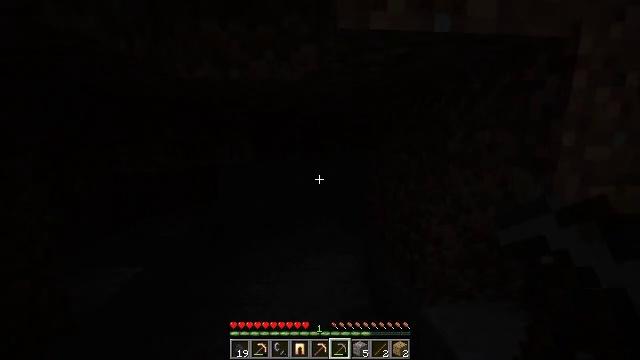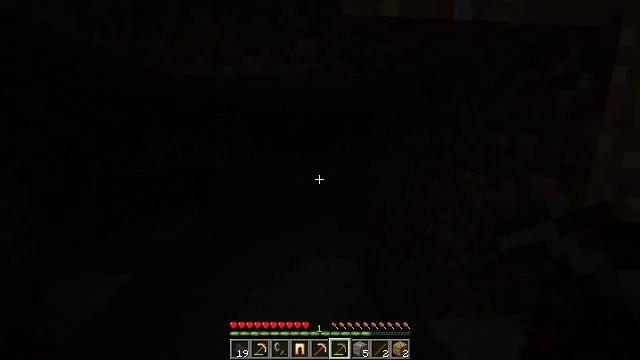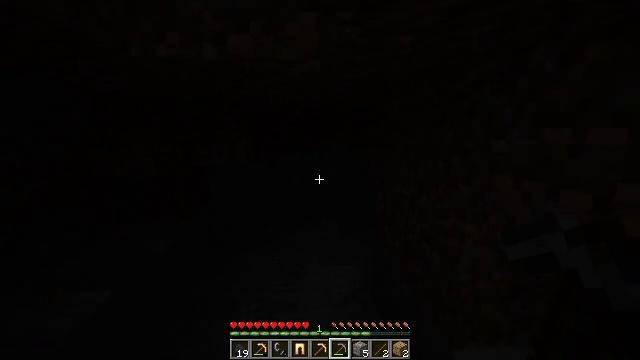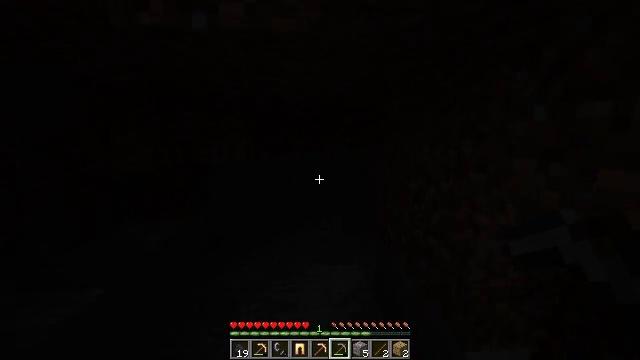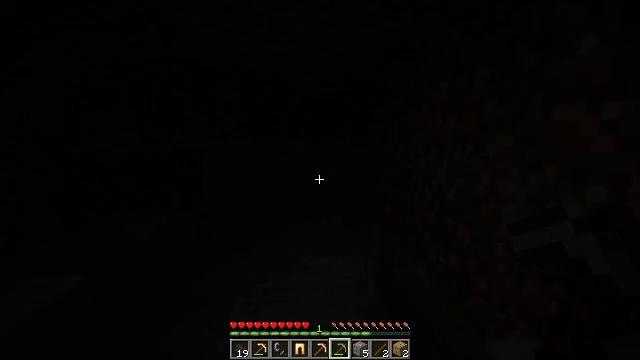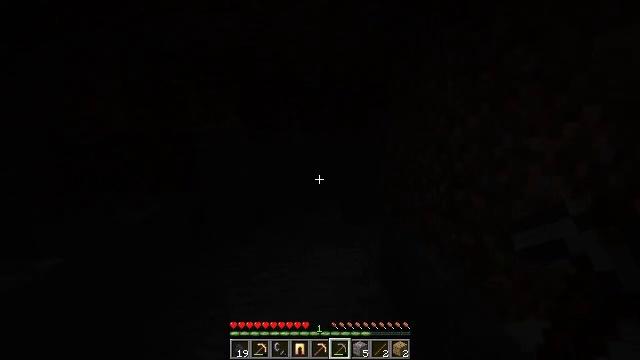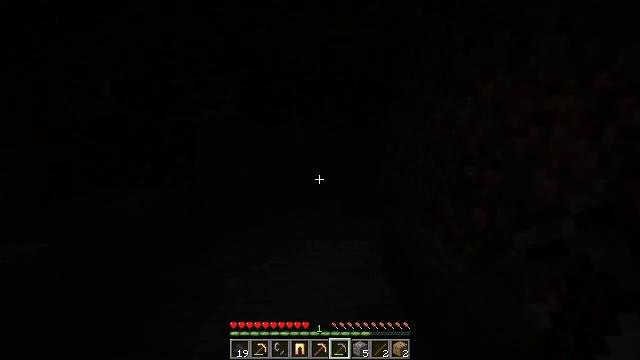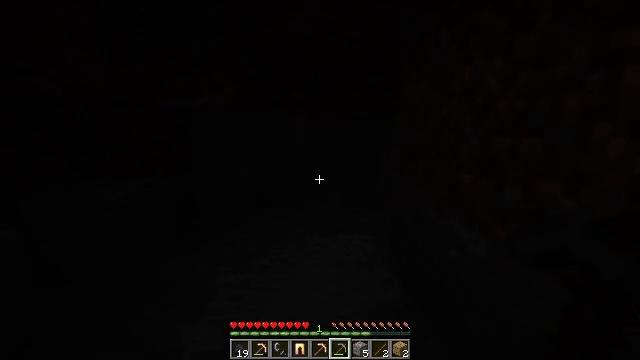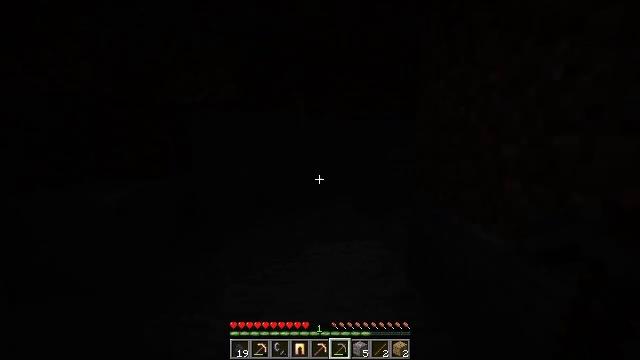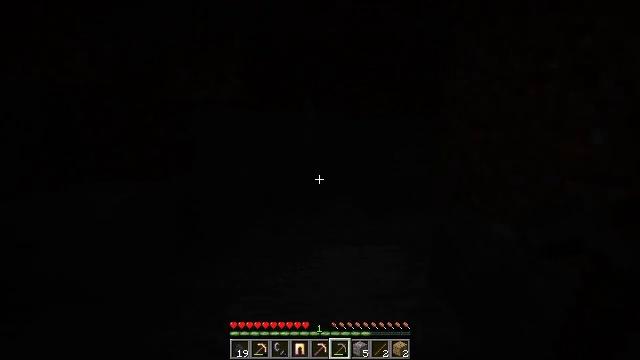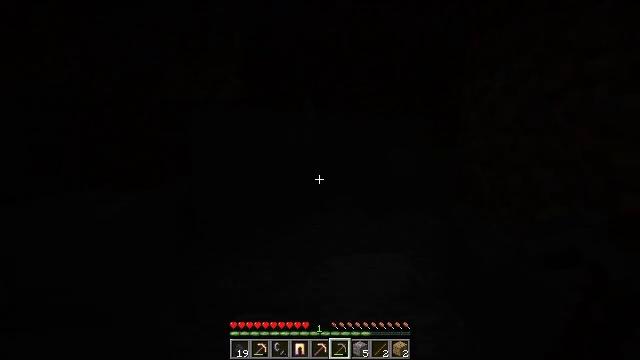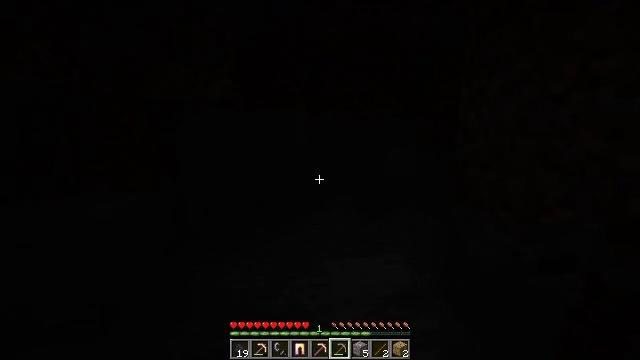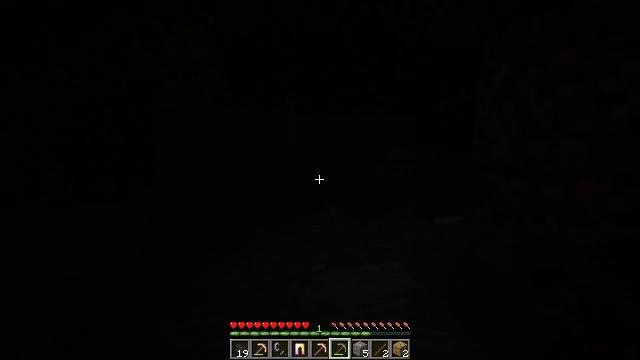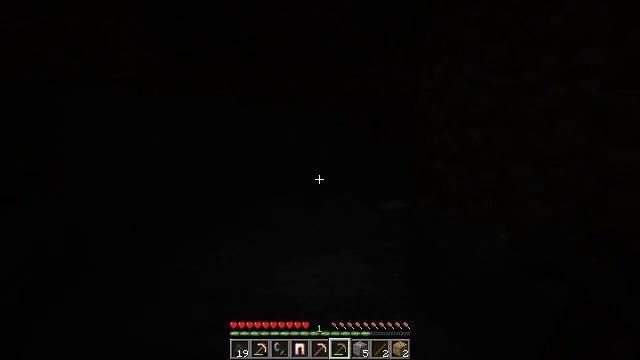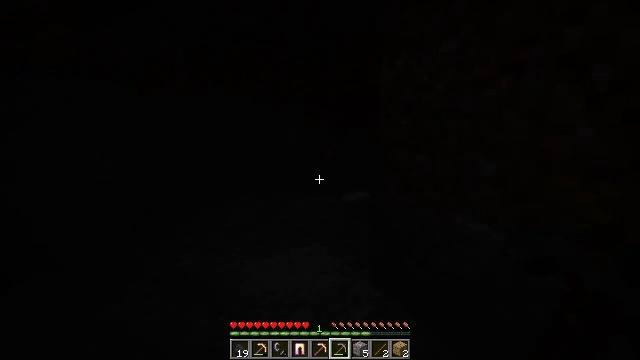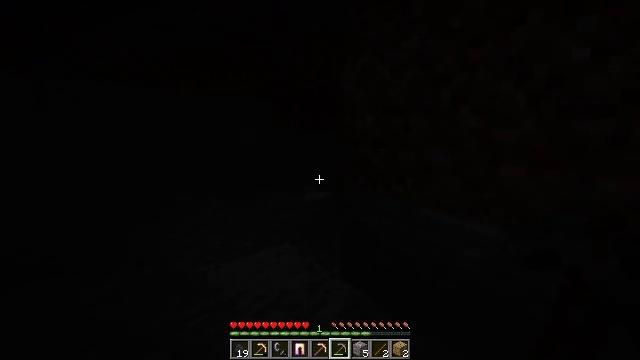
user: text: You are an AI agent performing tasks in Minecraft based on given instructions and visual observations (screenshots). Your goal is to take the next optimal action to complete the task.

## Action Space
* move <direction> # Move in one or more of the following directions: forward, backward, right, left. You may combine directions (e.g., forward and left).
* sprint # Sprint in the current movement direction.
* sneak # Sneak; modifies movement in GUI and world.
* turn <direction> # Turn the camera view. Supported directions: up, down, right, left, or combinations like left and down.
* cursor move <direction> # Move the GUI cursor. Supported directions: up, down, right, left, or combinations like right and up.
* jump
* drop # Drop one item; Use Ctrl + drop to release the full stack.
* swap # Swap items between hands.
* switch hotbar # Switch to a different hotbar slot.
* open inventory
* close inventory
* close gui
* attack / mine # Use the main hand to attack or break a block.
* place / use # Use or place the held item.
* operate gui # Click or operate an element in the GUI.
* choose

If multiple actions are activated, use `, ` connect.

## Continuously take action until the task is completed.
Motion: motion action
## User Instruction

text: Break the tree to get oak logs.
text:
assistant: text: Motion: move forward
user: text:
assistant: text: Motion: move forward
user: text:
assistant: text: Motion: move forward
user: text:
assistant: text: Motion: move forward
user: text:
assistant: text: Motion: move forward
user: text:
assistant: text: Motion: move forward
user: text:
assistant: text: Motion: move forward and move left
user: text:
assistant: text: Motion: move forward and move left
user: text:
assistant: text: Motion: move forward and move left
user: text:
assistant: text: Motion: move forward and move left, turn right
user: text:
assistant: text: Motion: move forward and move left, turn right
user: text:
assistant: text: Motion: move forward, turn right
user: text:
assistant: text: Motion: turn right and down
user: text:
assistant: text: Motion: turn right and down
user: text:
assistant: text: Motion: turn right
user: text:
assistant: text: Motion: turn right
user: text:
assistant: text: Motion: turn right
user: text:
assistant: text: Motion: turn right
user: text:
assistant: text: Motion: no_op
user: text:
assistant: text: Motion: no_op
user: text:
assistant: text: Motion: no_op
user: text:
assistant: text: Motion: no_op
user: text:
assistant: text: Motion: no_op
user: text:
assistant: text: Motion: no_op
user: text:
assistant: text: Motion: no_op
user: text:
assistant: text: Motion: move left
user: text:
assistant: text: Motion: move left
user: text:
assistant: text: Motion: move left
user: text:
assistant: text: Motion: move left
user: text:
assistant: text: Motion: move forward and move left